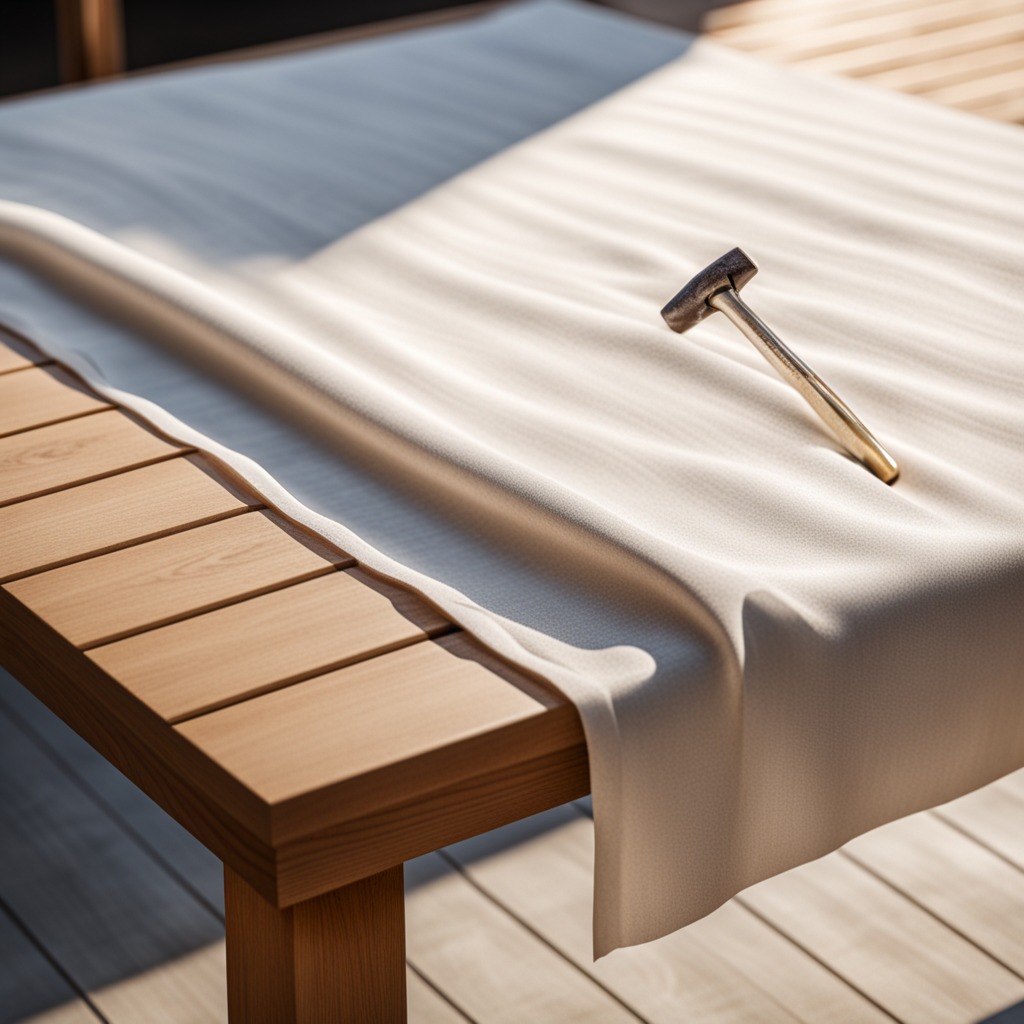
A hammer lying on a clean wooden table in an outdoor workshop during daytime bright natural light soft shadows worn but beneath the cloth